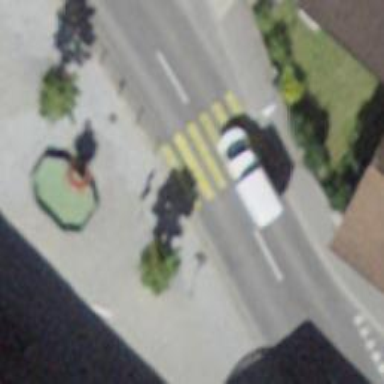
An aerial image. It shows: Marked road crossing.